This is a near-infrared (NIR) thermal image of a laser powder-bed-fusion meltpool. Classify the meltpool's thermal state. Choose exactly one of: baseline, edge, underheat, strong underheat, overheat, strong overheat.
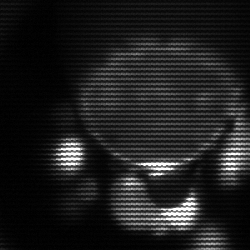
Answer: edge